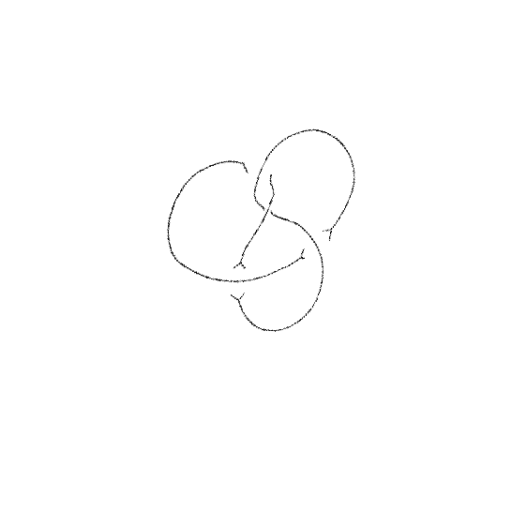
Crossing number: 4